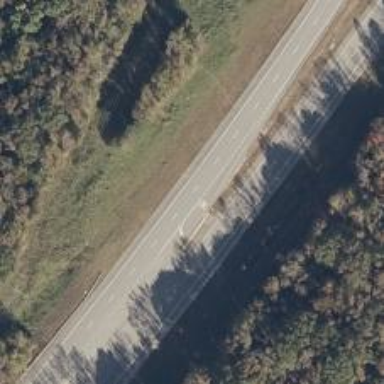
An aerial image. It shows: Asphalt trunk highway route.